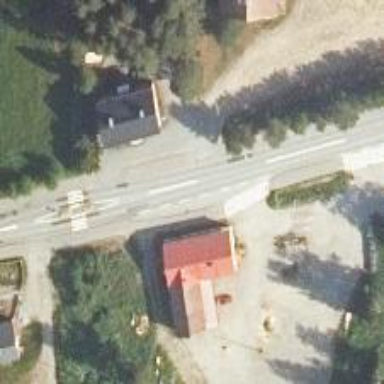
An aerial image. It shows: Asphalt cycleway.